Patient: sex M, age 45
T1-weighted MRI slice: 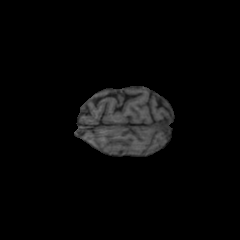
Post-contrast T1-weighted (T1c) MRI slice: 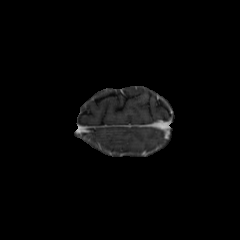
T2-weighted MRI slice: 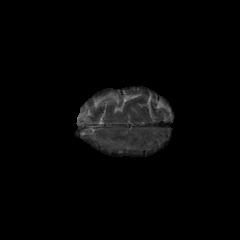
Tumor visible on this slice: no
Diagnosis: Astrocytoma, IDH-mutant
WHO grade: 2